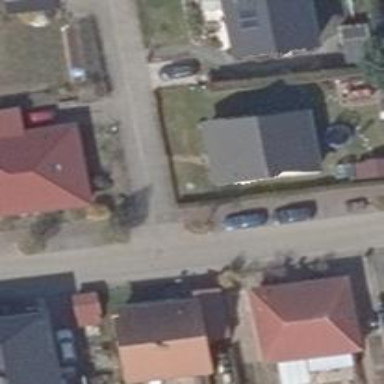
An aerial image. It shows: Living street.